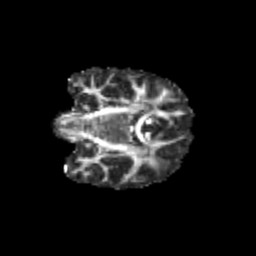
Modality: FA
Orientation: coronal
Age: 12
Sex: female
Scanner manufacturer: siemens
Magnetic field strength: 3 T
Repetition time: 3.8 s
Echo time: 0.07 s